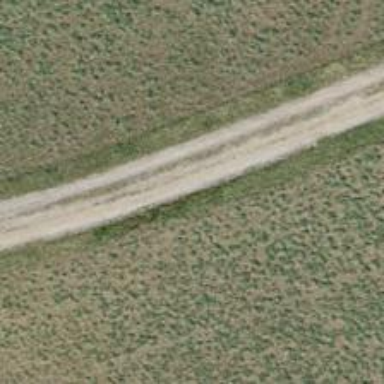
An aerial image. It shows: Gravel track with grade 2 quality.